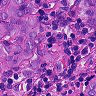
Metastatic tissue present: yes